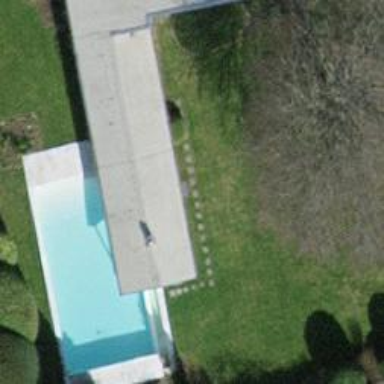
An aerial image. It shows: Swimming pool located in leisure land.